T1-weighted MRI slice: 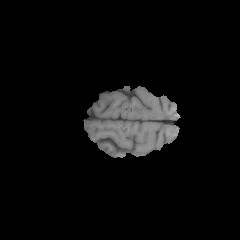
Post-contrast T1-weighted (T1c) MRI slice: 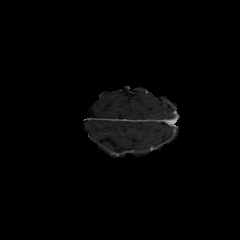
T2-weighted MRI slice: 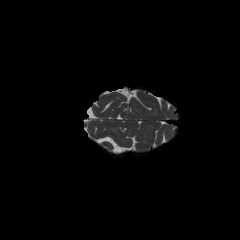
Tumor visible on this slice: no